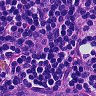
Metastatic tissue present: no